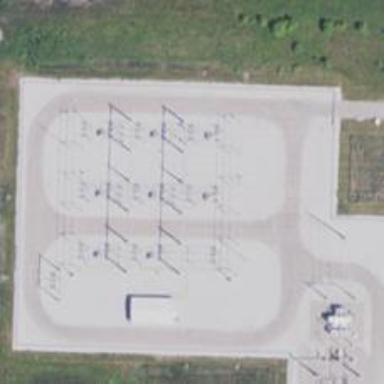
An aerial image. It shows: Switch used for power control.